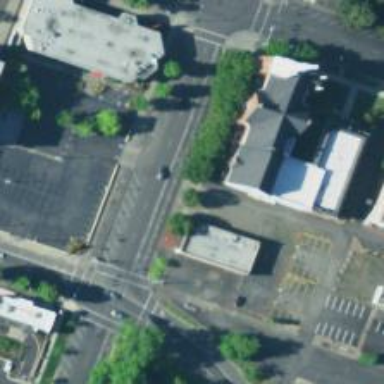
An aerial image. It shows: Unclassified asphalt road with separate sidewalk.